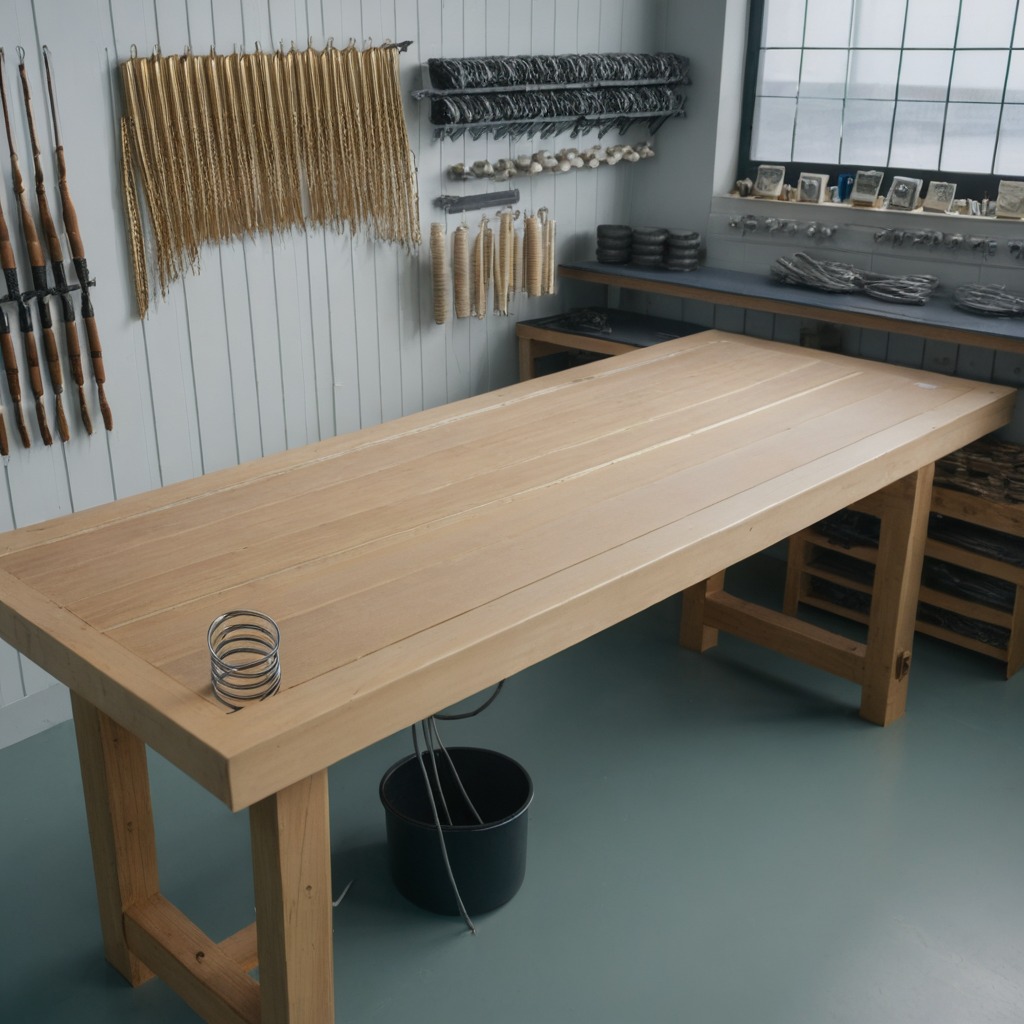
A coiled metal spring is lying on the workbench inside a coastal fishing gear workshop.